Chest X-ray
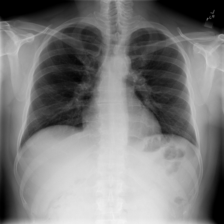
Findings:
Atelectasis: negative
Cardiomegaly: negative
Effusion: negative
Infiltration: negative
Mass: negative
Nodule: negative
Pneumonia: negative
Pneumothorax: negative
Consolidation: negative
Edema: negative
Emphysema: negative
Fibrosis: negative
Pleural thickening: negative
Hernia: negative